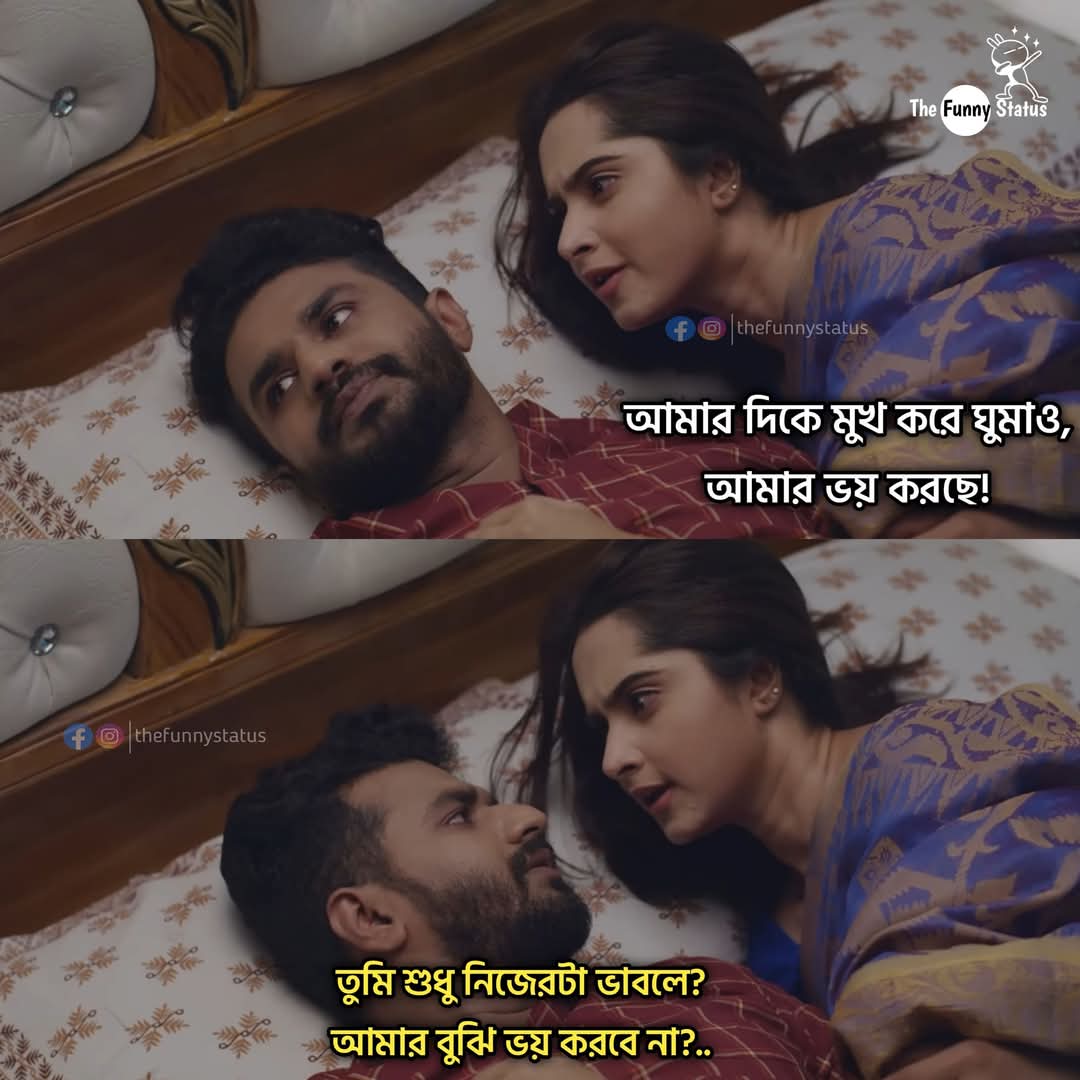
Text: আমার দিকে মুখ করে ঘুমাও, আমার ভয় করছে!
তুমি শুধু নিজেরটা ভাবলে? আমার বুঝি ভয় করবে না?..
Label: Non Hate